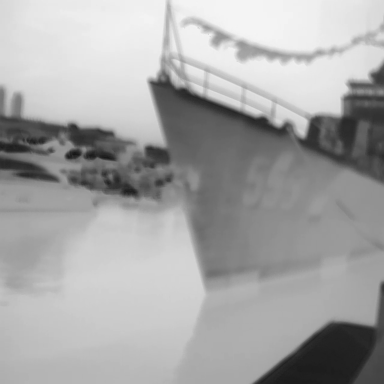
There are two objects shown in the infrared image, including a canoe, and a warship.